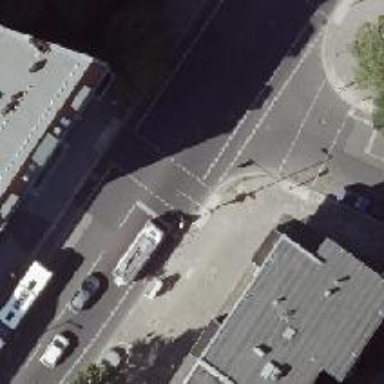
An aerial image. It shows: Crossing with traffic signals.